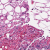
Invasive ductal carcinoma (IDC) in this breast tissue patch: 0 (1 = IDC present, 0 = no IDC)